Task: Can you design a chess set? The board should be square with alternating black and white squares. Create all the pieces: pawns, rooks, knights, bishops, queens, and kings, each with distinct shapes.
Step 1034:
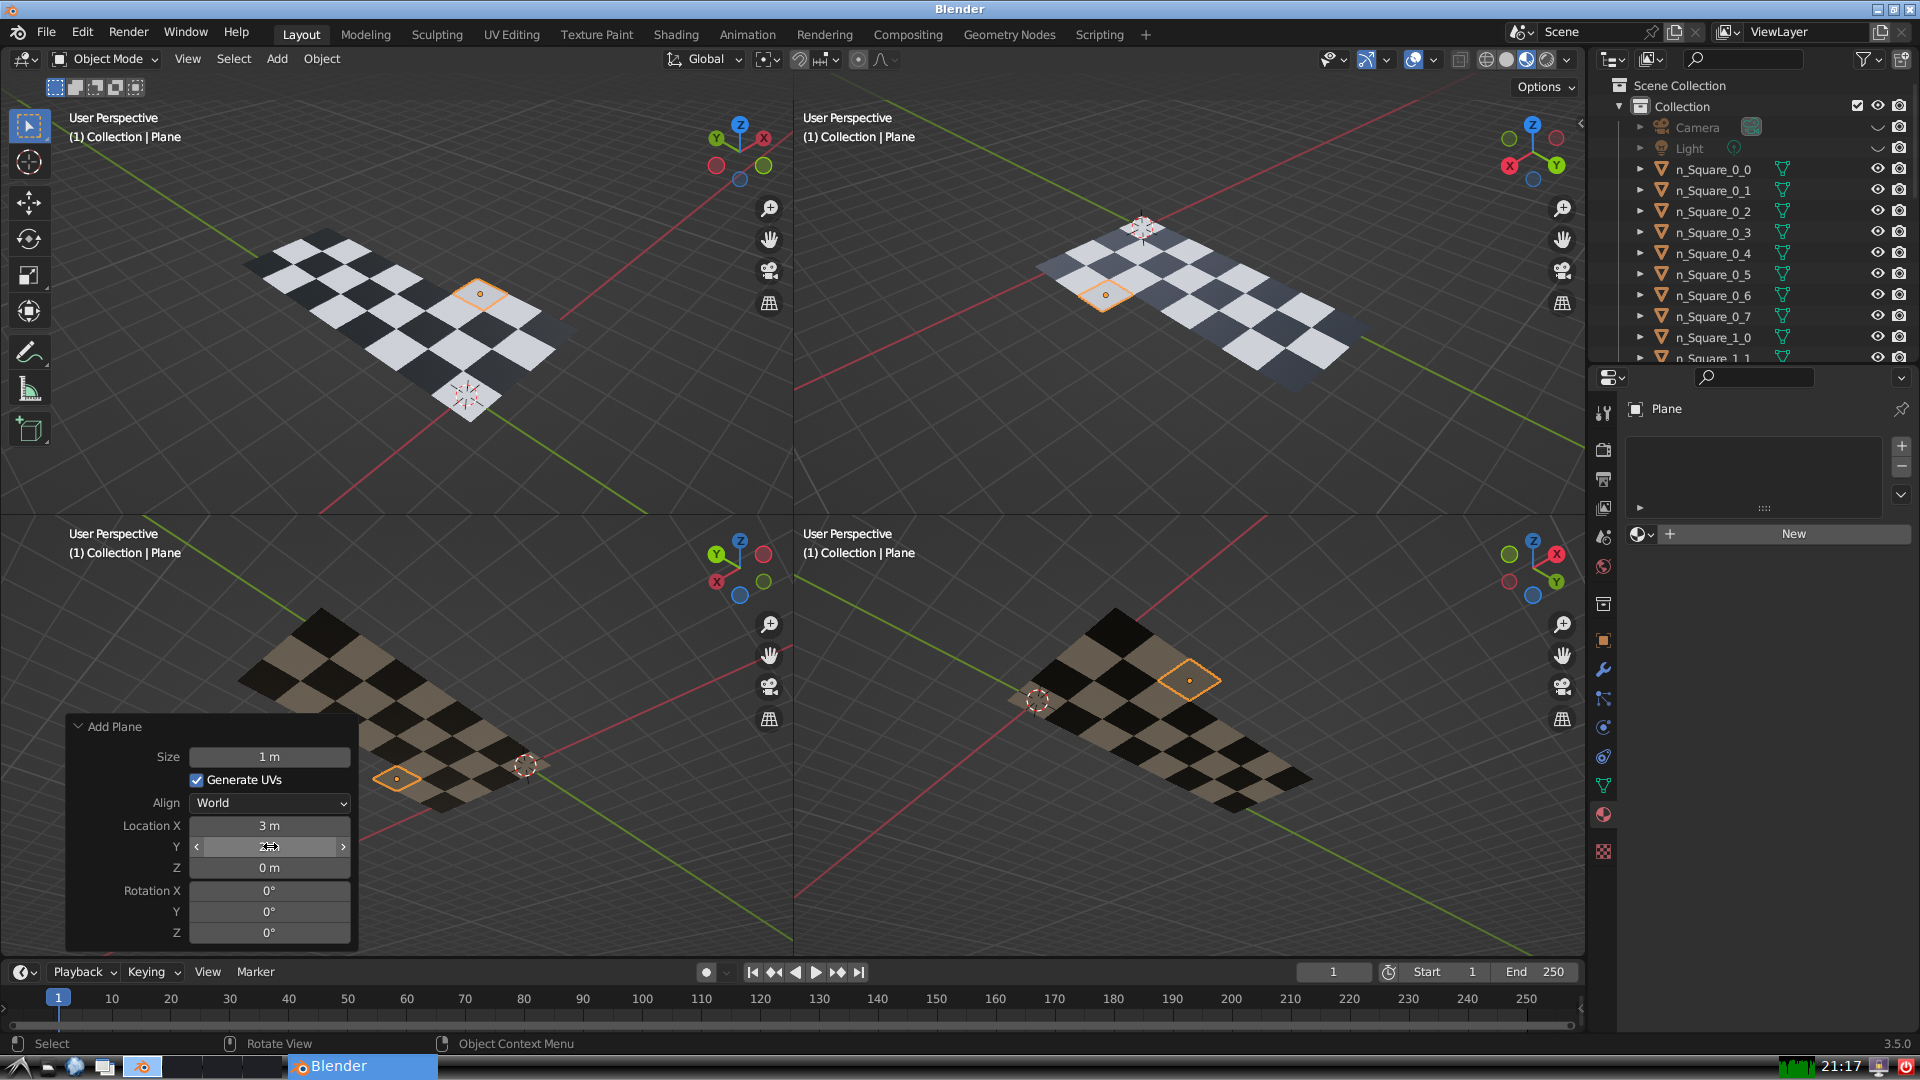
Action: {"mouse_move": [270, 867]}